Говорят, первые эксперименты по оптике Ньютон проводил с металлической зеркально полированной цилиндрической трубой длиной $l=8~см$ и диаметром $d=1~см$ (см. рисунок).  В центре её нижнего основания он устанавливал точечный источник света $O$, а верхнее основание закрывал чёрной шторкой $A$ с маленьким отверстием $S$ посередине. В его экспериментах на высоте $h=5~см$ над шторкой располагался горизонтальный квадратный экран $B$ со стороной $a=3~см$, причём его центр находился точно на оси трубы.
Изобразите в масштабе $1:1$ на листе бумаги в клетку, считая размер клетки равным $5~мм$, картину, которую Ньютон видел на экране.
Что увидел бы Ньютон, если бы поднял шторку на высоту $\Delta l=2~см$ над верхним торцом трубы (не меняя положения остальных предметов)?
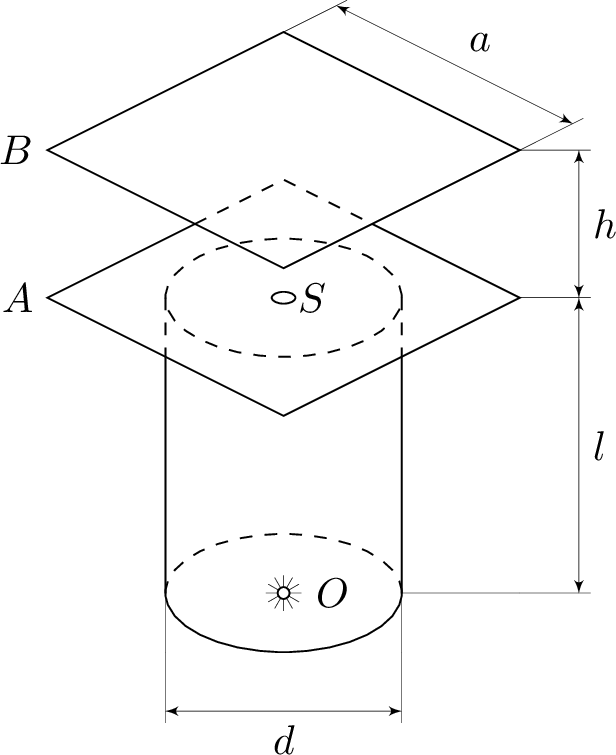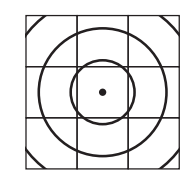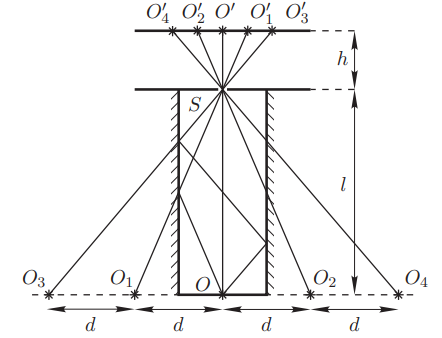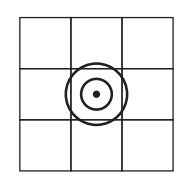
Изобразите в масштабе $1:1$ на листе бумаги в клетку, считая размер клетки равным $5~мм$, картину, которую Ньютон видел на экране.
Решение: Рассмотрим некоторое сечение трубы плоскостью, содержащей прямую $O S$ (см. рисунок).  В силу осевой симметрии задачи любой луч, испущенный источником в этой плоскости, в ней и останется после любого количества отражений. Поэтому для решения задачи достаточно ограничиться одним сечением. Во всех остальных картина будет такой же.В рассматриваемом сечении у источника $O$ есть два отражения $O_{1}$ и $O_{2}$, причём $O O_{1}=O O_{2}=d$. Их изображениями, в свою очередь, являются точки $O_{3}$ и $O_{4}$ такие, что $O O_{3}=O O_{4}=2 d$, изображениями которых являются $O_{5}$ и $O_{6}$, и так далее. Объединяя изображения в разных сечениях, мы получим множество концентрических окружностей с радиусами $r_{n}=d, 2 d, 3 d, \ldots$ Проходя через отверстие, лучи на экране будут образовывать концентрические кольца, радиусы $r_{n}^{\prime}$ которых определяются из подобия соответствующих треугольников: $\triangle S O O_{k} \sim \triangle S O^{\prime} O_{k}^{\prime}$, то есть$$r_{n}^{\prime}=O^{\prime} O_{n}^{\prime}=n \frac{h d}{l}=n \cdot 6.25~мм.$$На экране полностью уместятся кольца с радиусами $r_{1}^{\prime}=6.25~мм$ и $r_{2}^{\prime}=12.5~мм$. Кроме них на экране будут видны точка в центре (образованная лучами, не претерпевшими отражений) и четыре дуги окружности радиусом $r_{3}^{\prime}=18.75~мм$ (см. рисунок ниже).

Что увидел бы Ньютон, если бы поднял шторку на высоту $\Delta l=2~см$ над верхним торцом трубы (не меняя положения остальных предметов)?
Решение: Если шторку поднять на высоту $\Delta l$ над верхним торцом трубы, то расстояние от отверстия $S$ до источника будет $L=l+\Delta l$, а расстояние до экрана $H=h-\Delta l$. Радиусы колец на экране в этом случае будет определяться выражением$$R_{n}^{\prime}=n \frac{H d}{L}=n \cdot 3.0~мм,$$а их количество будет ограничено условием $R_{n}^{\prime} / H < d /(2 \Delta l)$. Следовательно на экране будут видны только центральная точка и кольца с радиусами $R_{1}^{\prime}=3~мм$ и $R_{2}^{\prime}=6~мм$ (см. рисунок ниже).
Темы:
T, Оптика, Геометрическая оптика, Всероссийские